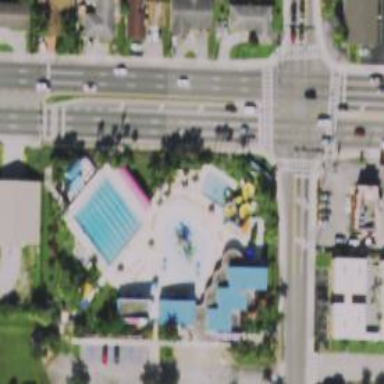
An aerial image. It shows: Water slide attraction.